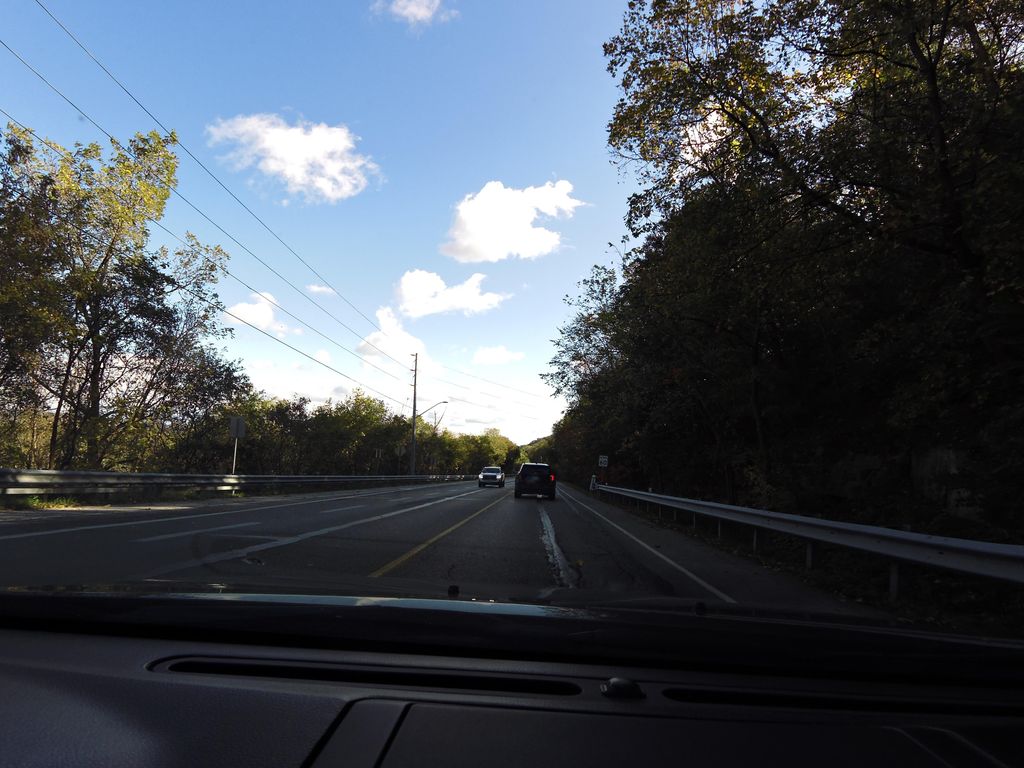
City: hamilton